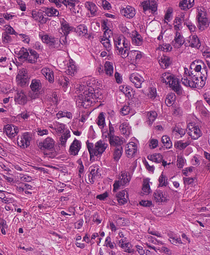
Tumor epithelial tissue: yes
Tumor-associated stroma tissue: yes
Normal tissue: no